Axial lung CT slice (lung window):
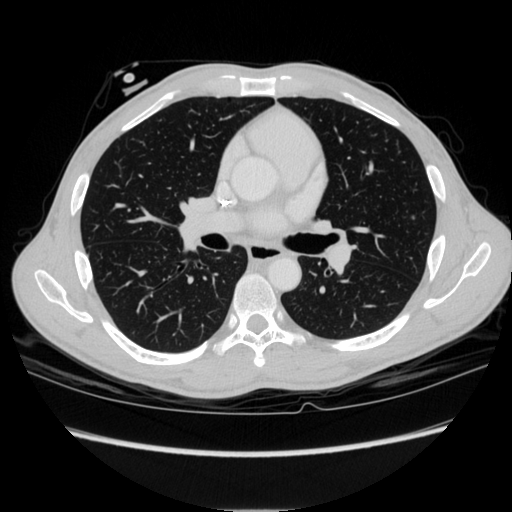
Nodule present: yes
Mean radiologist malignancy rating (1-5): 3